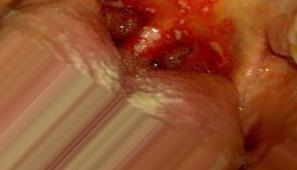
Condition: Mouth Ulcer